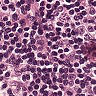
Metastatic tissue present: no